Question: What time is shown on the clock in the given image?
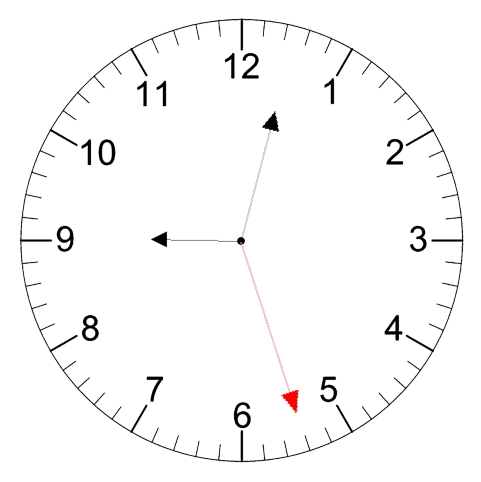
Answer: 09:02:27